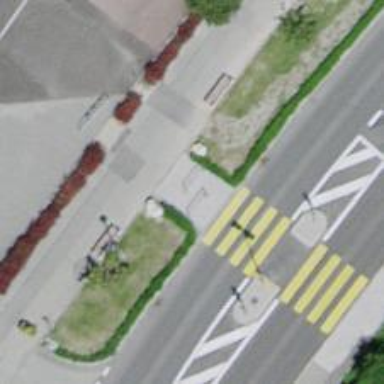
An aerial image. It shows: Double cycle barrier is in place.